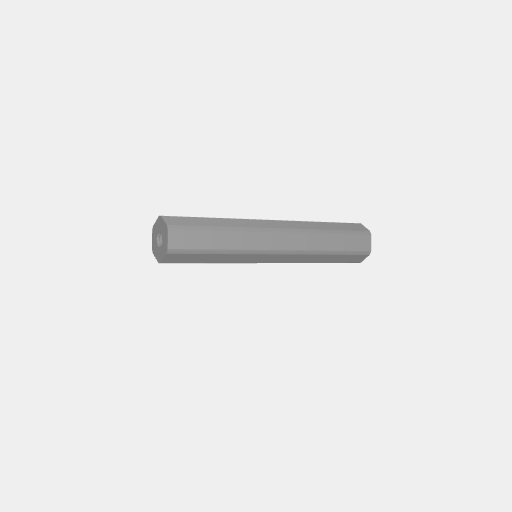
Part: Shaft12ROD64